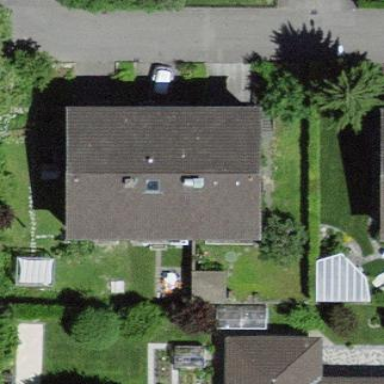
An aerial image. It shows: Terrace building with gabled roof.